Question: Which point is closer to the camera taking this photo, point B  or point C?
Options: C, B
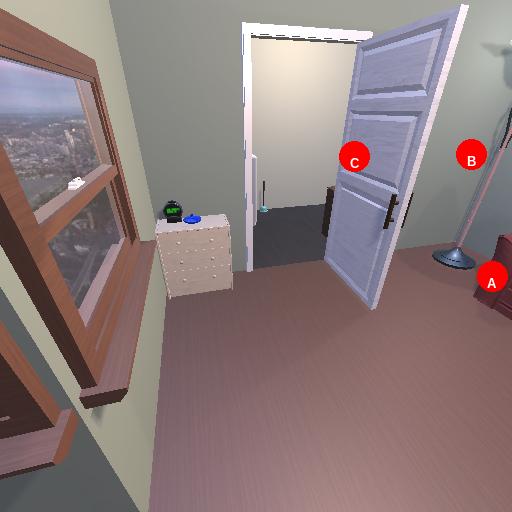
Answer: C